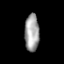
Tissue: prostate
Cell type: Myeloid cells
Senescence score: 0.7093
Nuclear area (px): 529
Mean DAPI intensity: 162.501